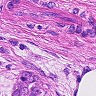
Metastatic tissue present: yes